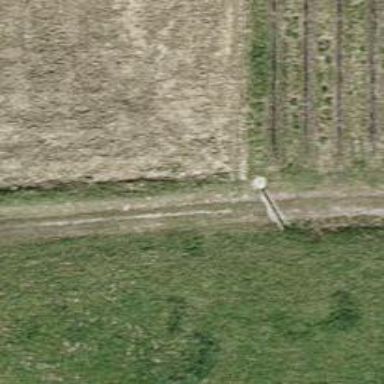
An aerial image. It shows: Agricultural track with ground surface rated grade 4. Suitable for agricultural vehicles only.